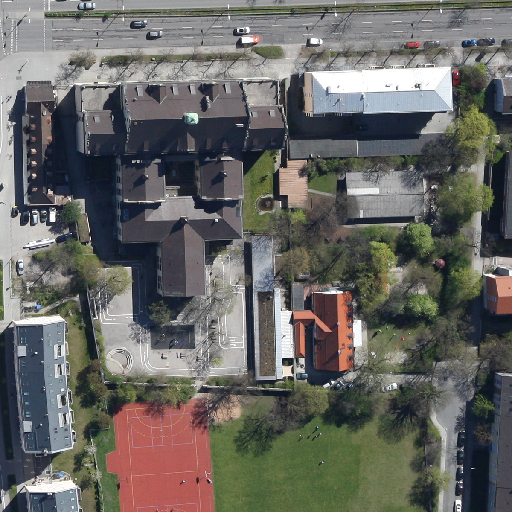
Referring expression: van